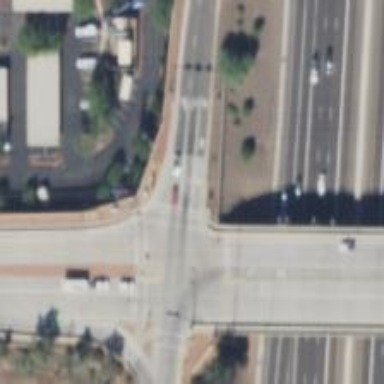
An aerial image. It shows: Solid stop line on the road marking.